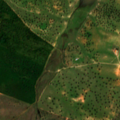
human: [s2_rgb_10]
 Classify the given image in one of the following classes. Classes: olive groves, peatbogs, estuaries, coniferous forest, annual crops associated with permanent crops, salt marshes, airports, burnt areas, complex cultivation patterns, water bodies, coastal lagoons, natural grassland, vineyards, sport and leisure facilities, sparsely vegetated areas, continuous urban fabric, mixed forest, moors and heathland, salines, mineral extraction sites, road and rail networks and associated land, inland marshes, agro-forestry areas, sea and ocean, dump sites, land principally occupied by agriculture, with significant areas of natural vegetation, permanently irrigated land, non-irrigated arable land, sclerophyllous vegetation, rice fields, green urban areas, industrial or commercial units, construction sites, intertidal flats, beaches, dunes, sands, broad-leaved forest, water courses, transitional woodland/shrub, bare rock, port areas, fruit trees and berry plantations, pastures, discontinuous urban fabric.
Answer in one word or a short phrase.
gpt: non-irrigated arable land, agro-forestry areas, transitional woodland/shrub, water bodies